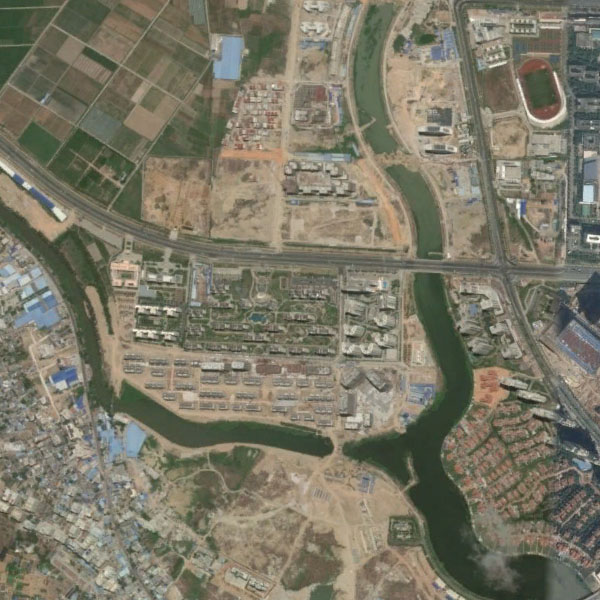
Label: River